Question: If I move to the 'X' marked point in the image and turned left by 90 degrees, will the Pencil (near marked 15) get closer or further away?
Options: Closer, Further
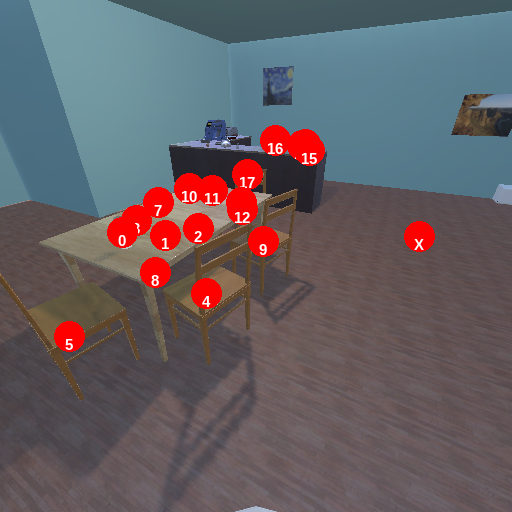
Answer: Closer